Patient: sex M, age 25
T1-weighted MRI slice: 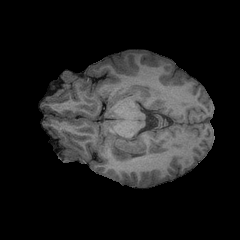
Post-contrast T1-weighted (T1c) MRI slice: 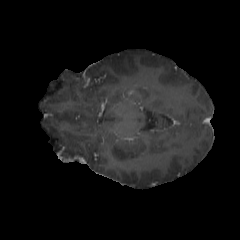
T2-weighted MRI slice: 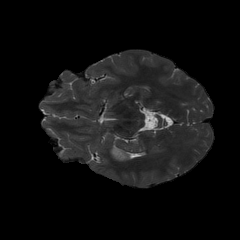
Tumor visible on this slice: yes
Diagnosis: Astrocytoma, IDH-mutant
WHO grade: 2